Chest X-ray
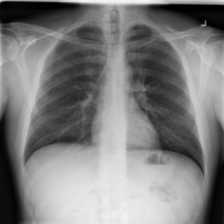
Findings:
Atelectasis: negative
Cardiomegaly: negative
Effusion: negative
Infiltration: negative
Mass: negative
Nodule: negative
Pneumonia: negative
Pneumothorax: negative
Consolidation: negative
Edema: negative
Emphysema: negative
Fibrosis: negative
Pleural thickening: negative
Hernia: negative